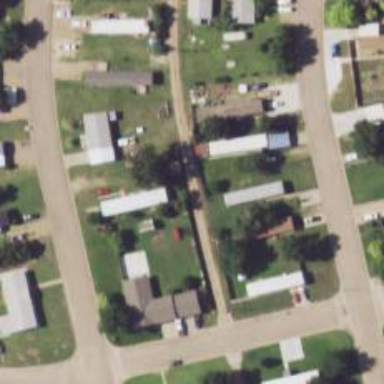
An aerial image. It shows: Alleyway designated as service road.